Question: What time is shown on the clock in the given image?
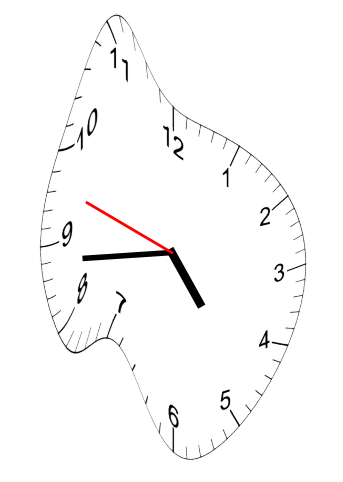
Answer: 04:43:48